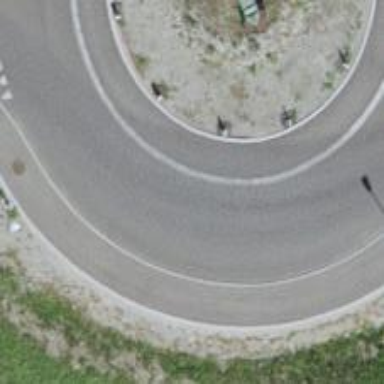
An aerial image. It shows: Secondary road with asphalt surface leading to roundabout.